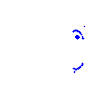
Particle: proton